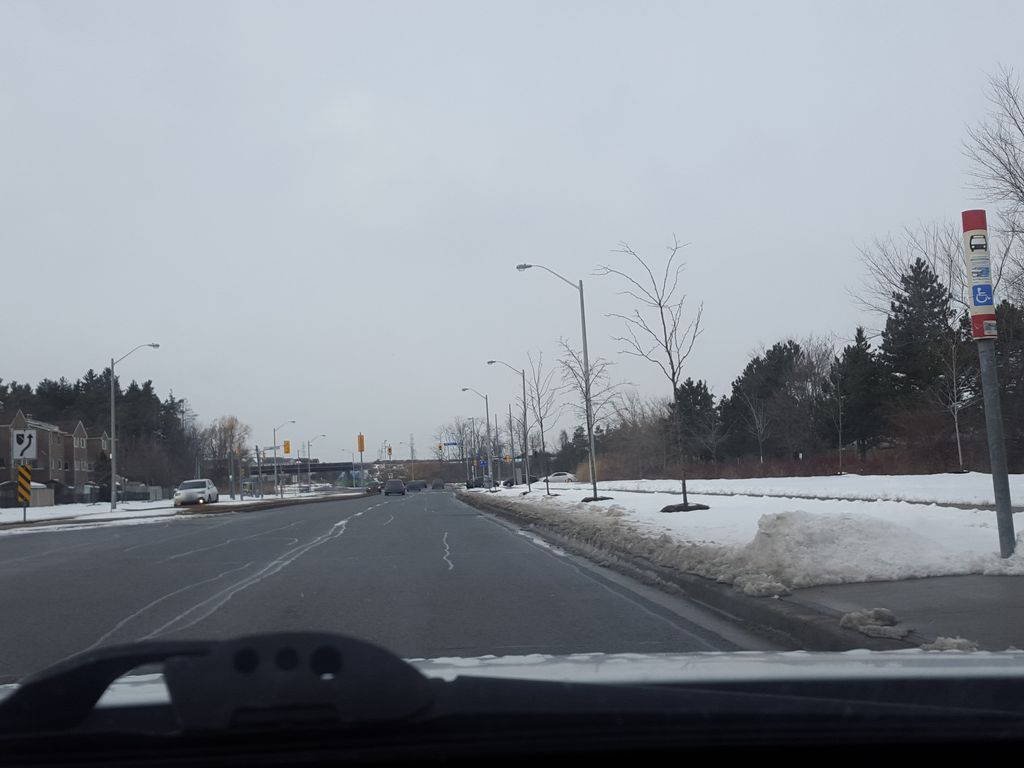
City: toronto